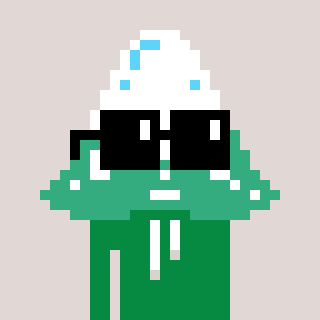
a pixel art character with square black sunglasses, a snowy mountain-shaped head and a green-colored body on a warm background